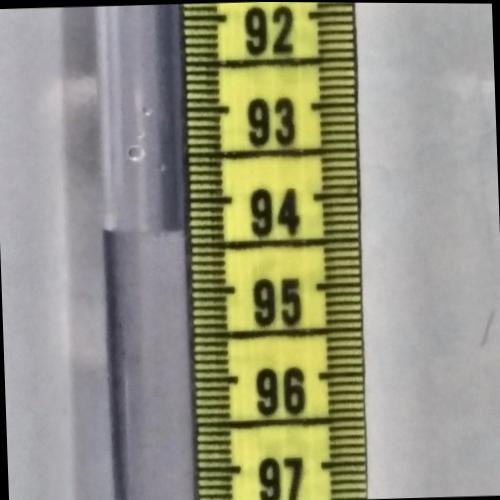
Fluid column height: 94.3 cm